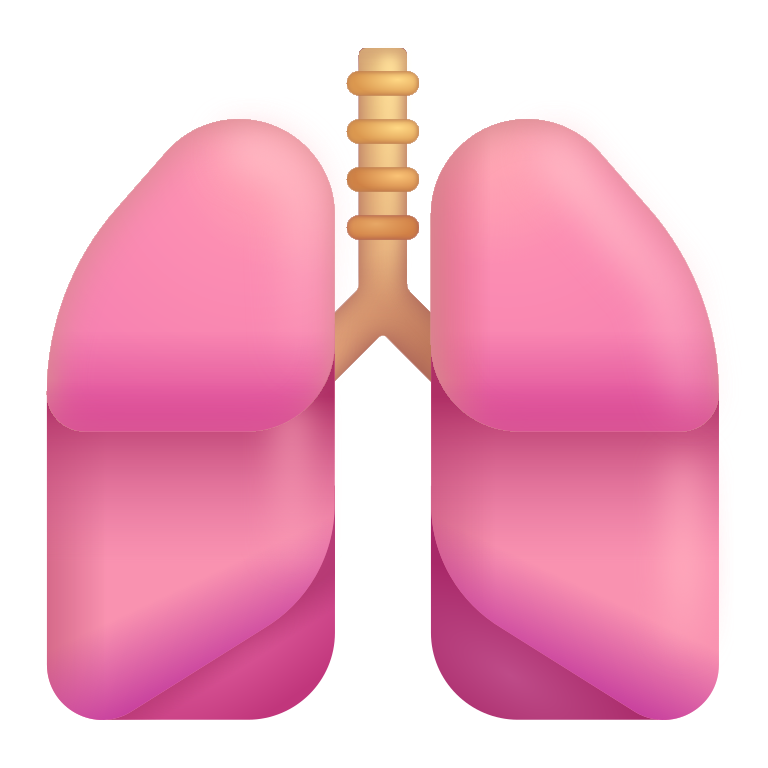
lungs color